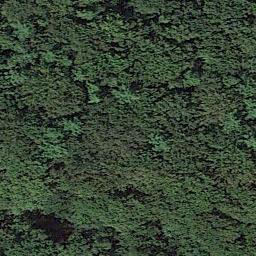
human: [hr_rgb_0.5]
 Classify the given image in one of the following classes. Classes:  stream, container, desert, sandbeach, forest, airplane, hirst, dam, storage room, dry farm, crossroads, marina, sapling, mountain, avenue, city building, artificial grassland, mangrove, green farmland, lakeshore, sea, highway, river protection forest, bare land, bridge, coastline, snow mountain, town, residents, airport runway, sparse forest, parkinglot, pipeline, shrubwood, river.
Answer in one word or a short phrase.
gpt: forest